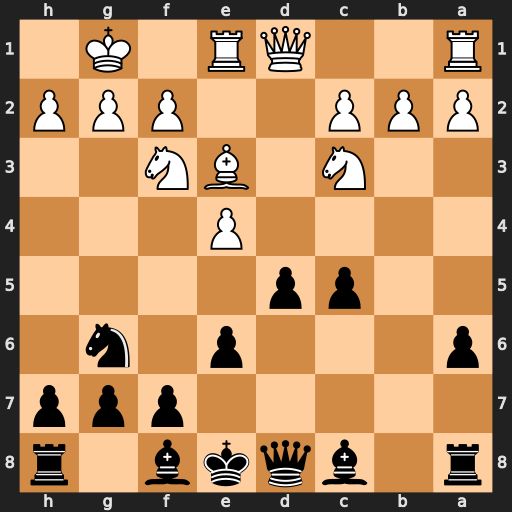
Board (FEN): r1bqkb1r/5ppp/p3p1n1/2pp4/4P3/2N1BN2/PPP2PPP/R2QR1K1
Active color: b
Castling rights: kq
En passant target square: -
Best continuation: d4 Nxd4 cxd4